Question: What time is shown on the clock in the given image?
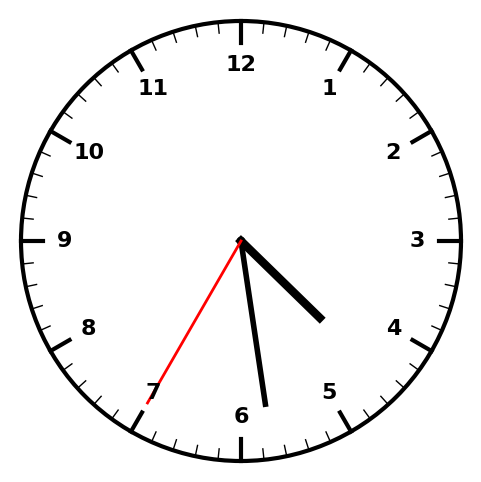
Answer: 04:28:35